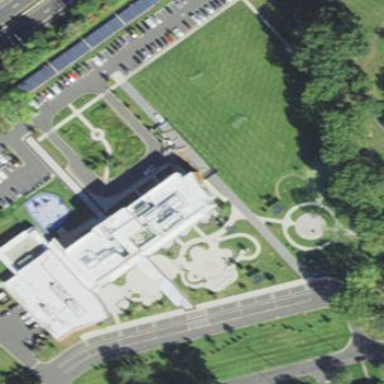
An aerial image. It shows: School.